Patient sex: M
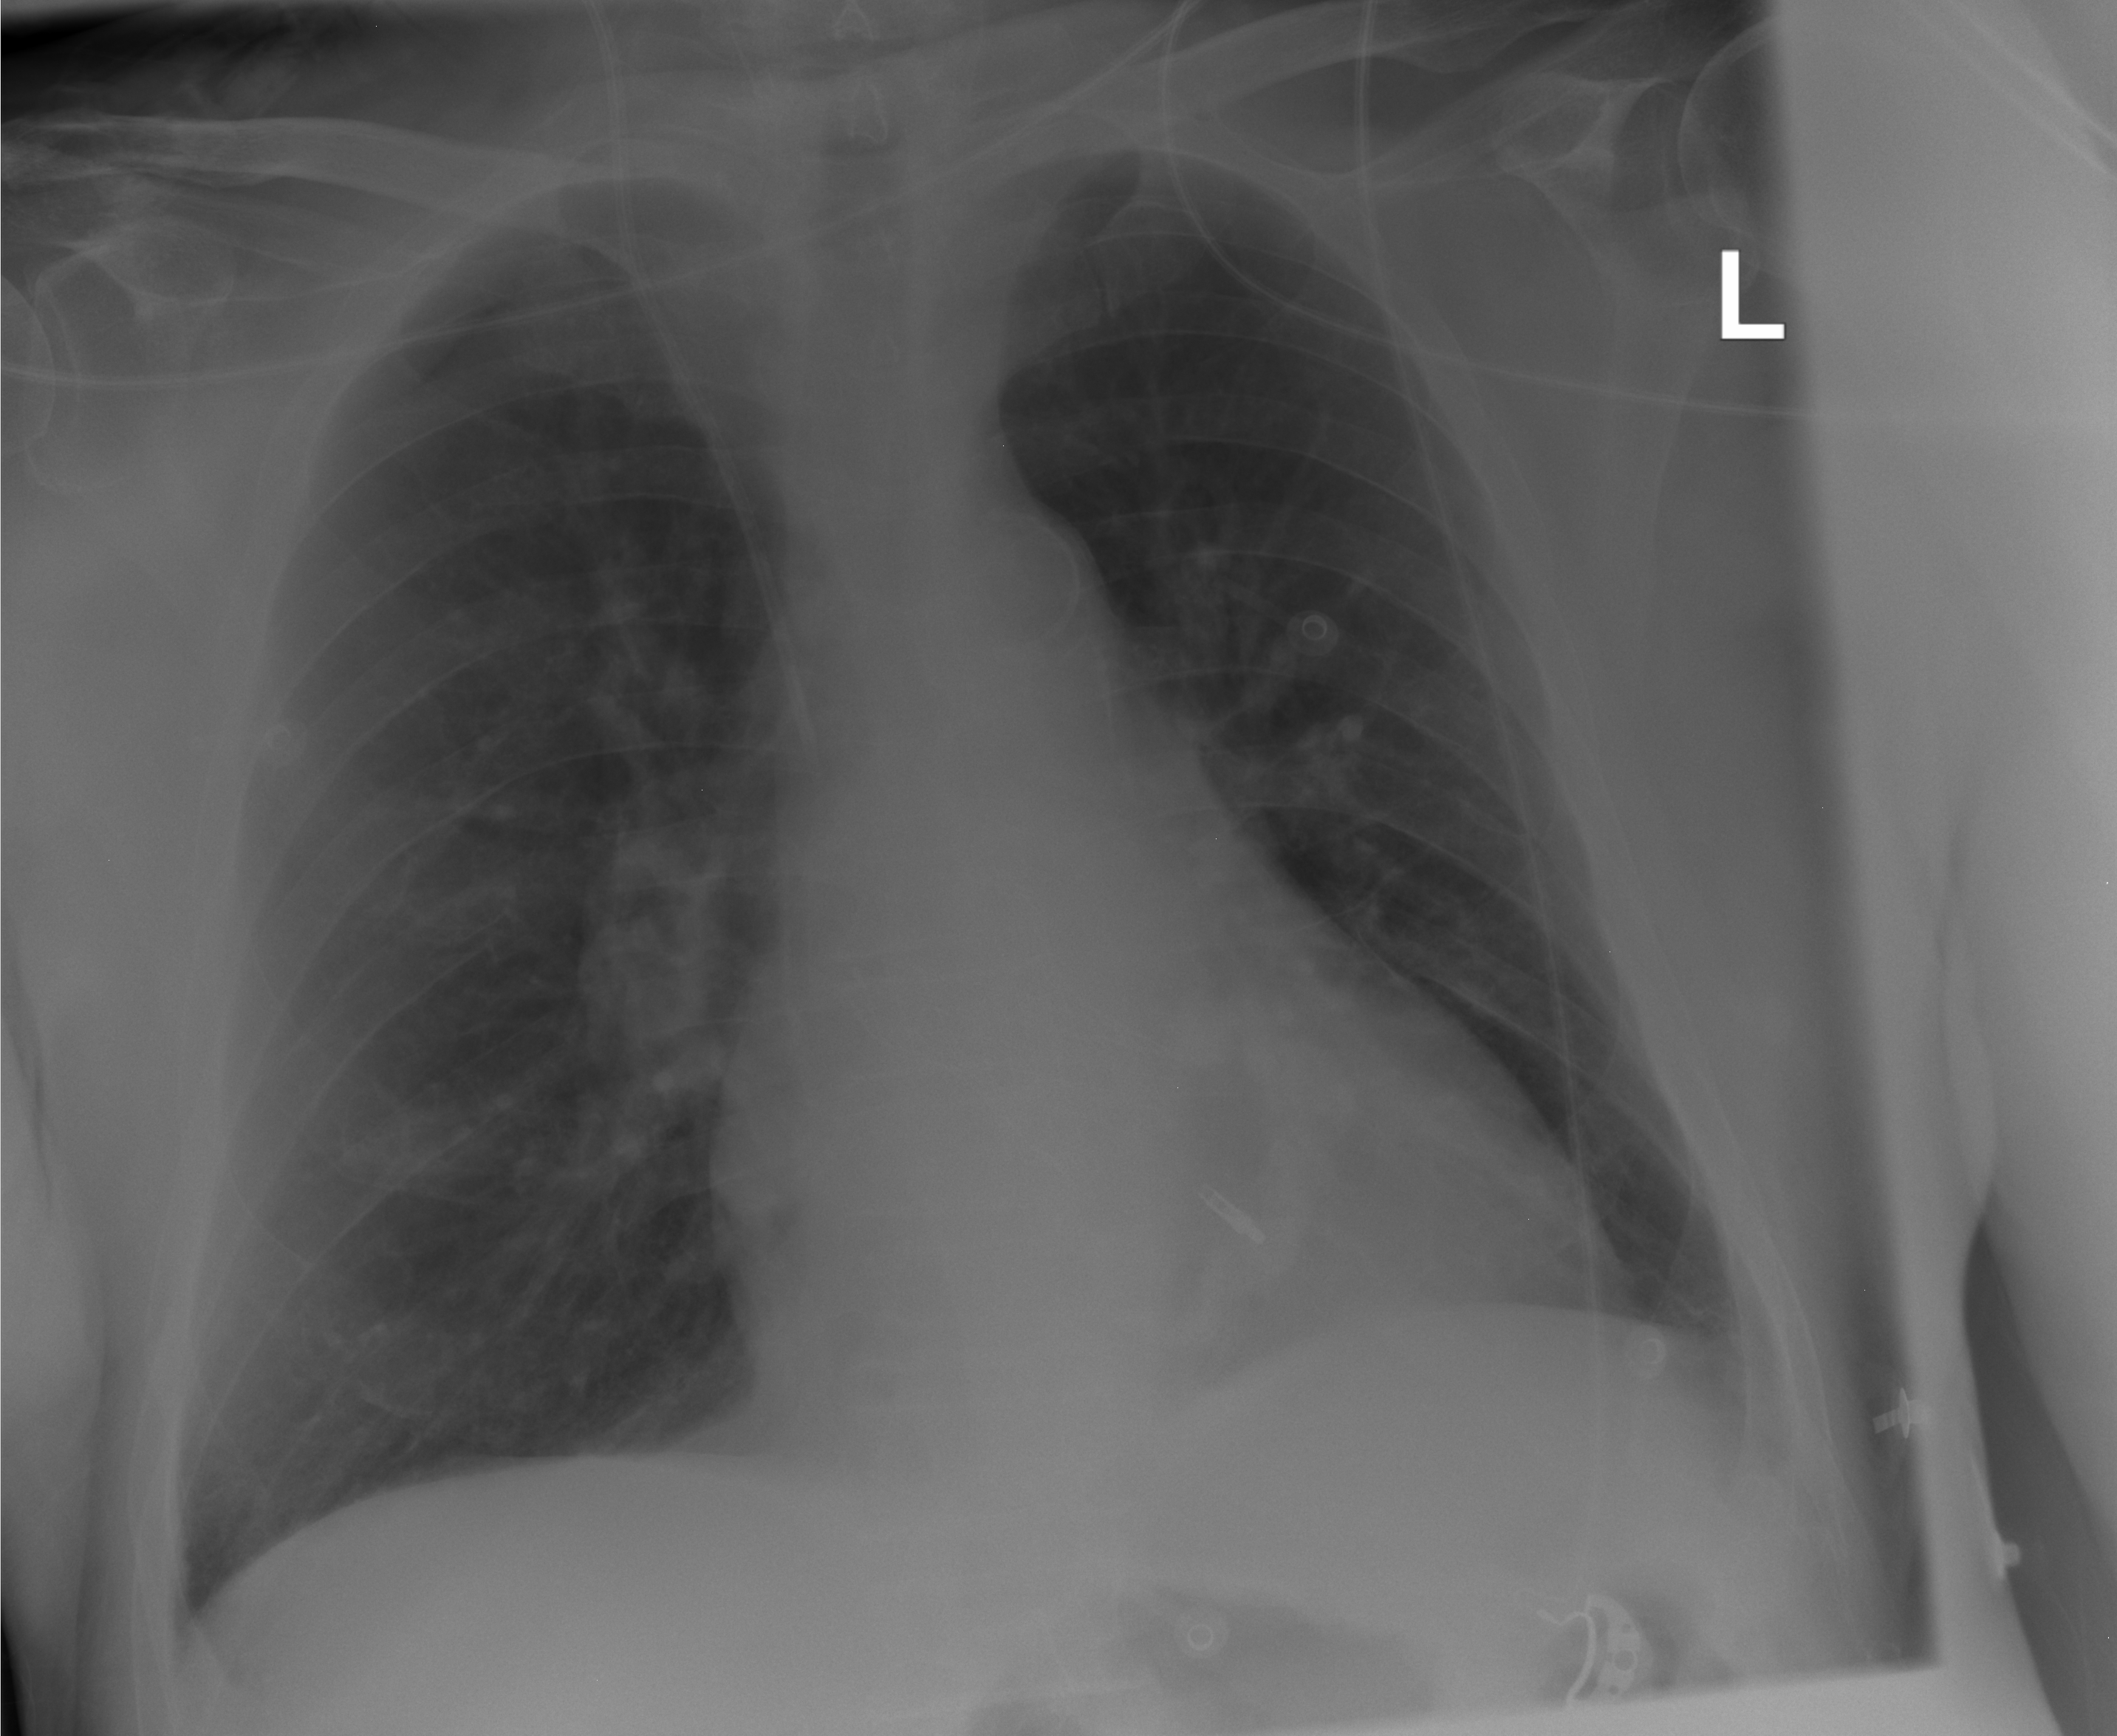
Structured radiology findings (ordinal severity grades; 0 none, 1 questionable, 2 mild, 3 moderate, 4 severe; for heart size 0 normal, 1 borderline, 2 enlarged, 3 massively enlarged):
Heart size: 1
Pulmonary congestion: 1
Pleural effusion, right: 0
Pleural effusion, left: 0
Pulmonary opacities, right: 0
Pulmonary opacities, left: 0
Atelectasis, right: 1
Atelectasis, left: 0